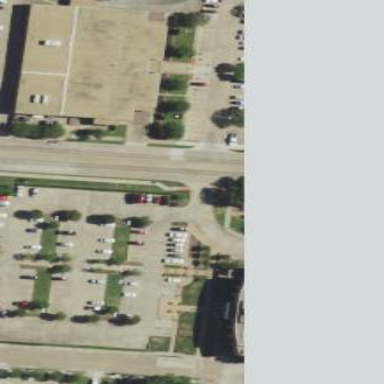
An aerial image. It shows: Parking aisle designated as service road.